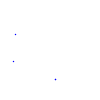
Particle: kaon